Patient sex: M
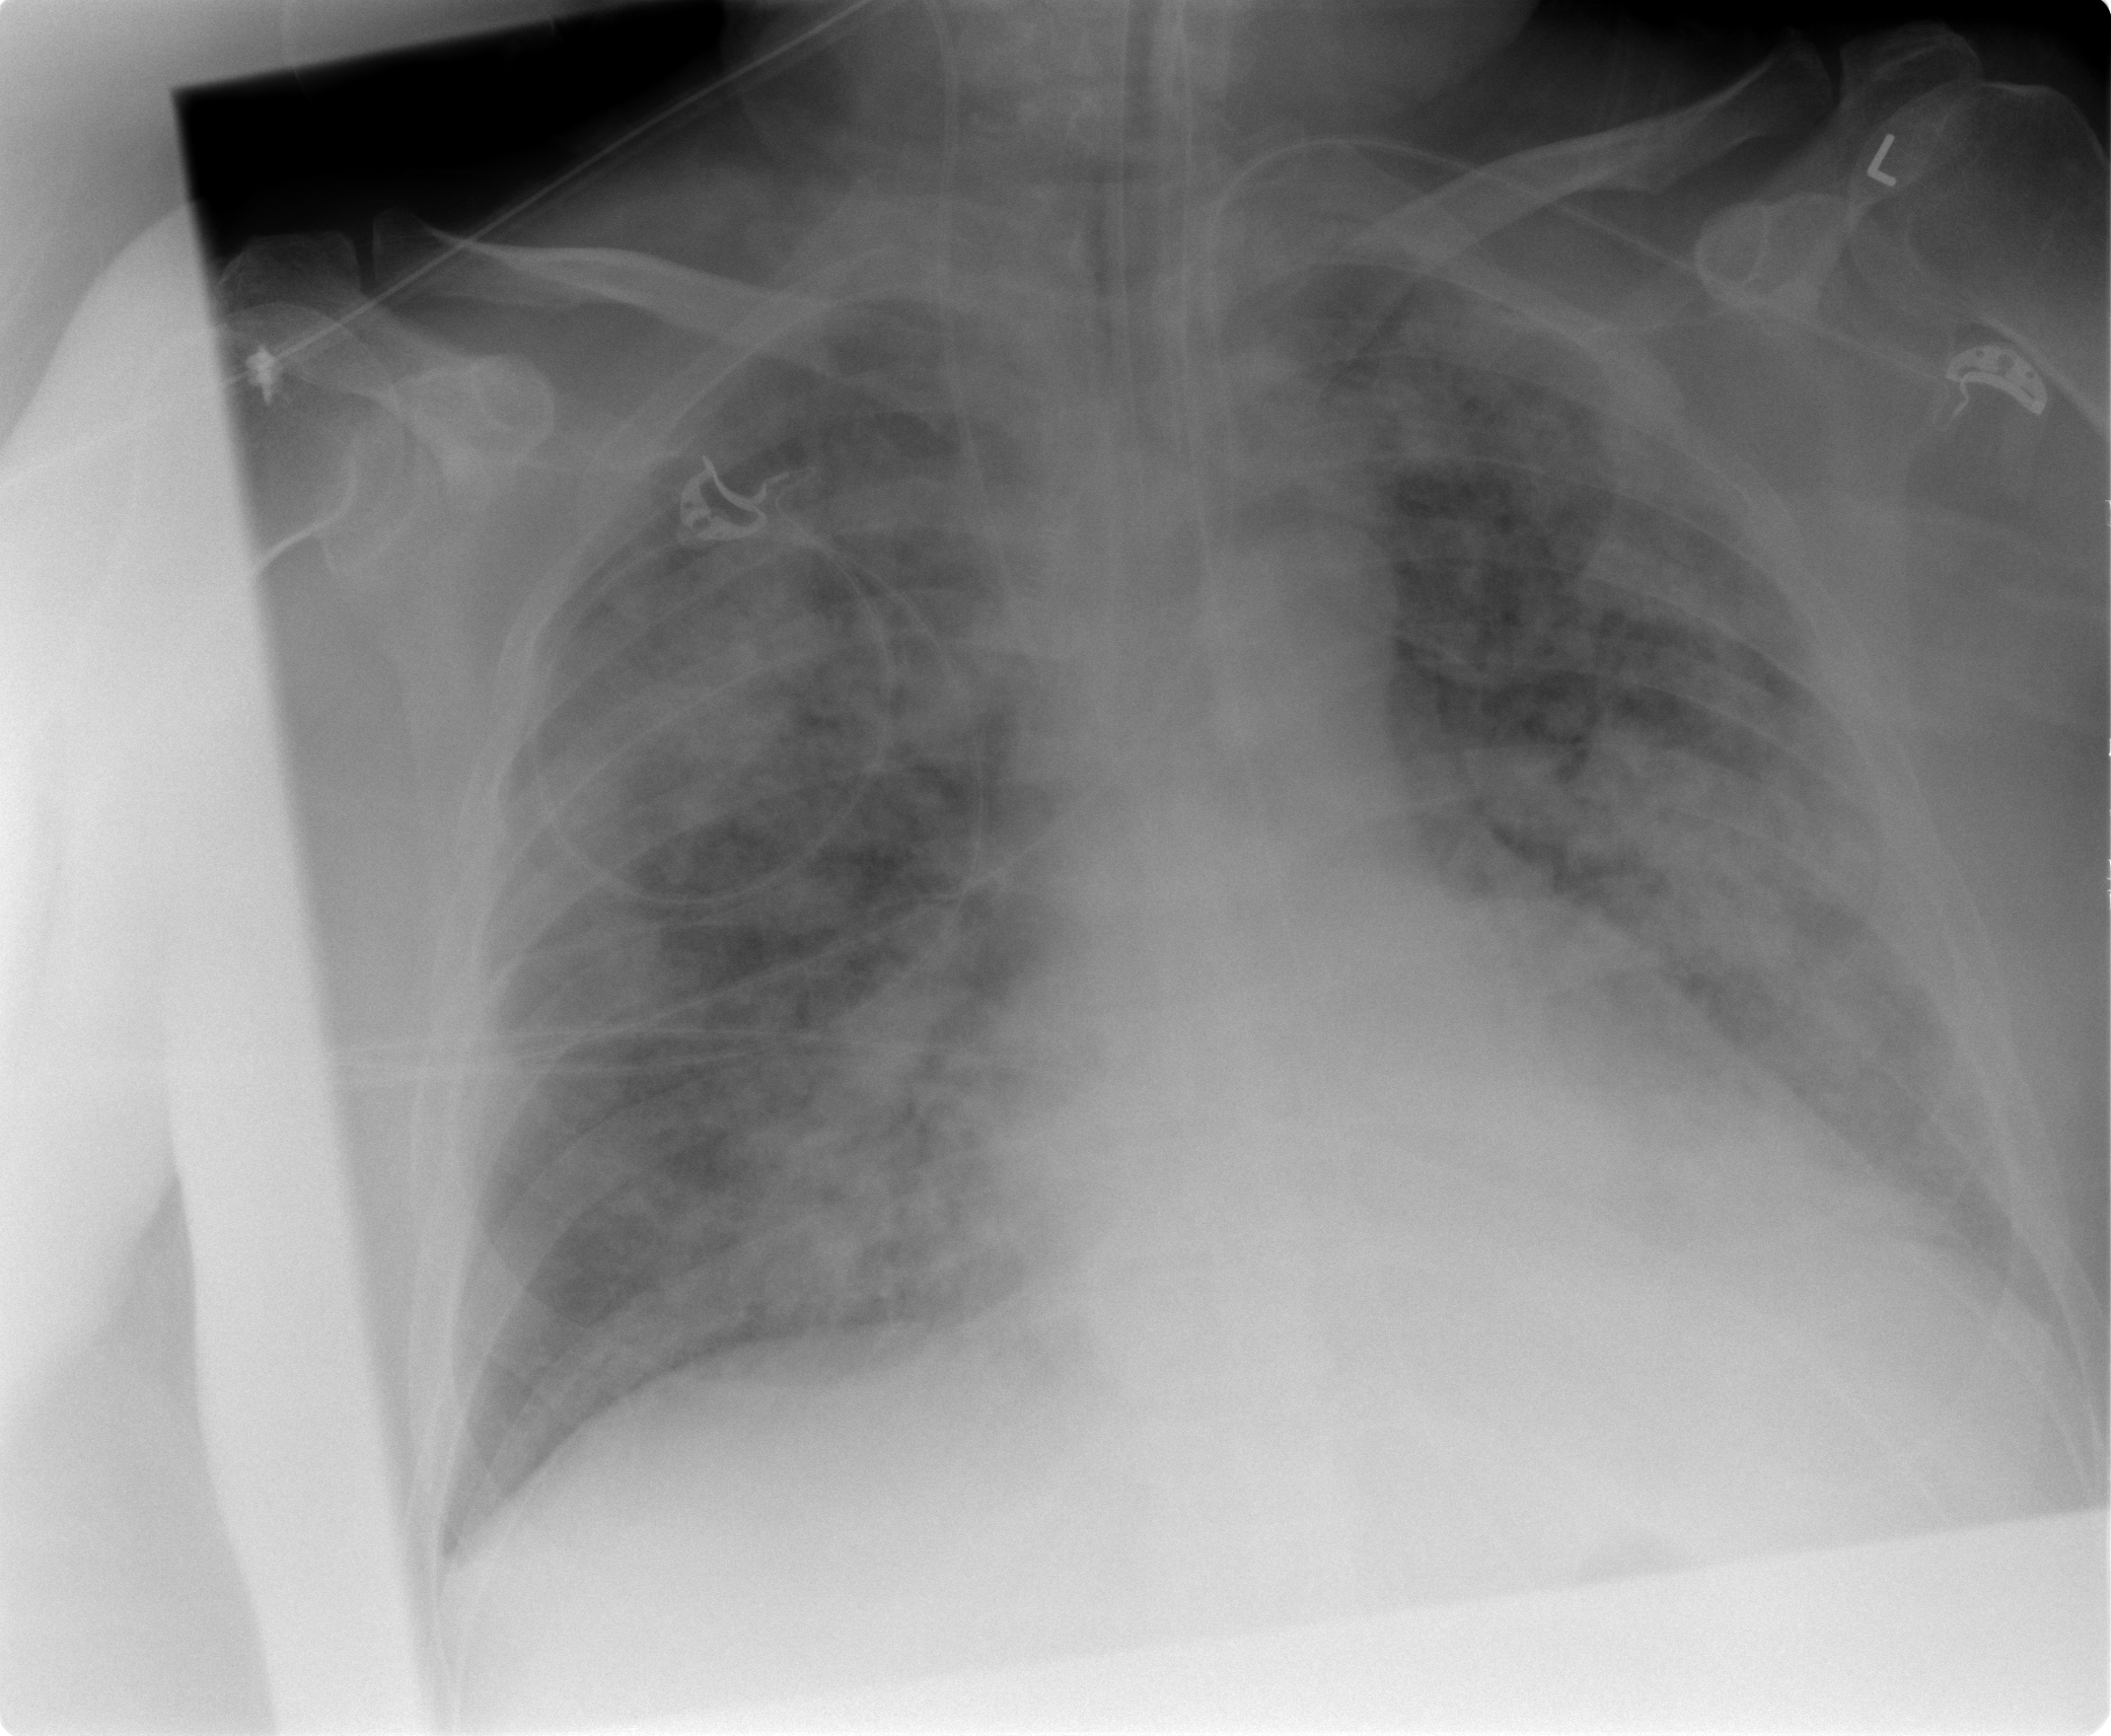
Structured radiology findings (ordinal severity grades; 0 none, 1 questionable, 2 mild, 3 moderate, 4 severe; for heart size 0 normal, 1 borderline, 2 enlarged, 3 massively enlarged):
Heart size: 1
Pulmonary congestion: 2
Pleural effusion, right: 0
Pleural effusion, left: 2
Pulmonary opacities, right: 4
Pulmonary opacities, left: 4
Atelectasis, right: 2
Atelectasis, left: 2